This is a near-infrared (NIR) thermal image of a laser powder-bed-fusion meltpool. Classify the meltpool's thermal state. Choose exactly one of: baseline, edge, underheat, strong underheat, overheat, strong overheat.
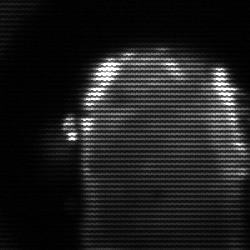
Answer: baseline